Field crop: tomato
Growth stage: 1
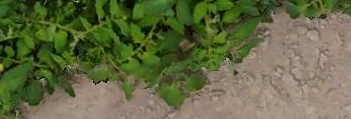
Species: tomato